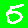
Digit: 5